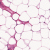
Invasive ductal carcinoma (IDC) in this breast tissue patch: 0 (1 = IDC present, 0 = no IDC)